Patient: sex F, age 74
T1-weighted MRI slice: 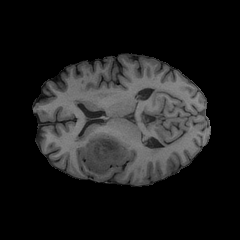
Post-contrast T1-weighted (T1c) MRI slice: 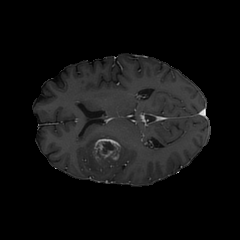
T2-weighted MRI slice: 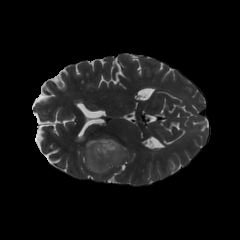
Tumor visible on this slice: yes
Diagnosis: Glioblastoma, IDH-wildtype
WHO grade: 4